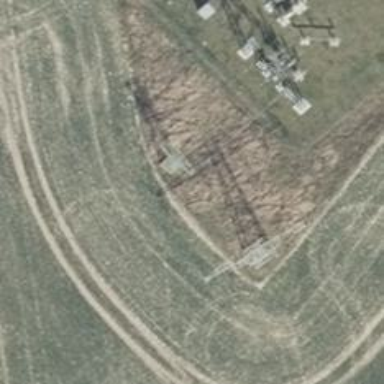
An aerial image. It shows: Power line in the image.